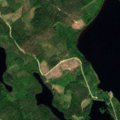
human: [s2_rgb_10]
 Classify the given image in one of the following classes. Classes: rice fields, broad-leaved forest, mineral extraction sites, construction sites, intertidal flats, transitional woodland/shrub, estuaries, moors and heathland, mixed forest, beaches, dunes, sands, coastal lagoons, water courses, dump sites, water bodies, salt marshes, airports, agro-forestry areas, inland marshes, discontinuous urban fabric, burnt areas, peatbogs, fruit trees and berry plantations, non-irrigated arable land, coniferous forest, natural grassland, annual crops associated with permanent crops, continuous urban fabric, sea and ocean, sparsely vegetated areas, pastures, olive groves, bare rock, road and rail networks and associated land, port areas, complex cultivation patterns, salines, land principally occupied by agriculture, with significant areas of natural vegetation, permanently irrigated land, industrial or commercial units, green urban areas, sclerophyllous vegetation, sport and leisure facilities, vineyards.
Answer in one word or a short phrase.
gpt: coniferous forest, mixed forest, water bodies